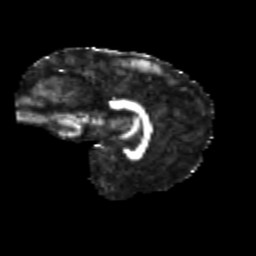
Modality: FA
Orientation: sagittal
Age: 9
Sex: male
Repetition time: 9.4 s
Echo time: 0.089 s